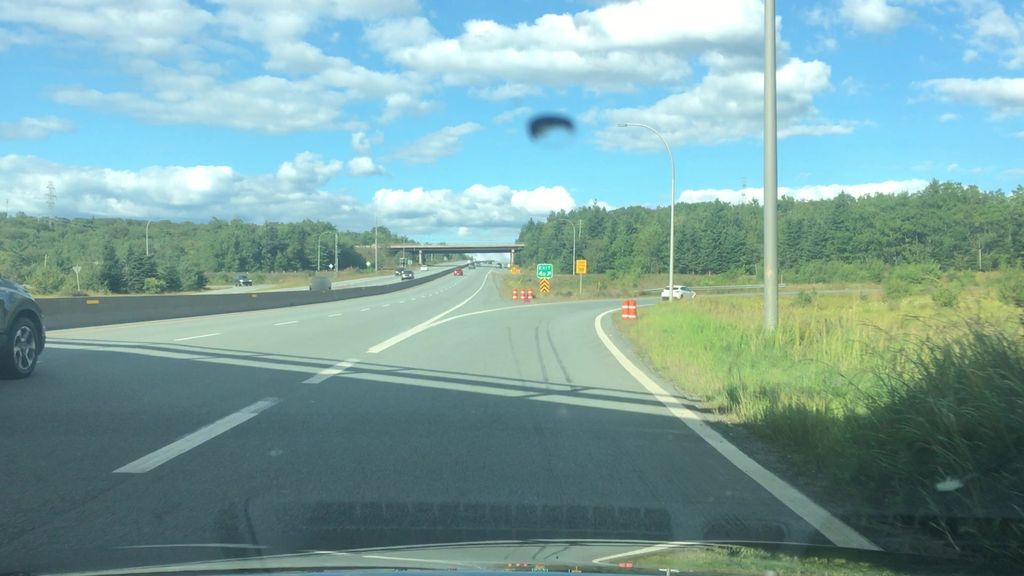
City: halifax